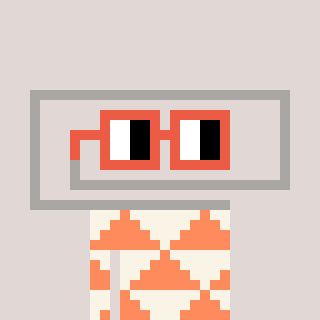
a pixel art character with square orange glasses, a paperclip-shaped head and a peachy-colored body on a warm background